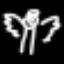
Label: angel